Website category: university
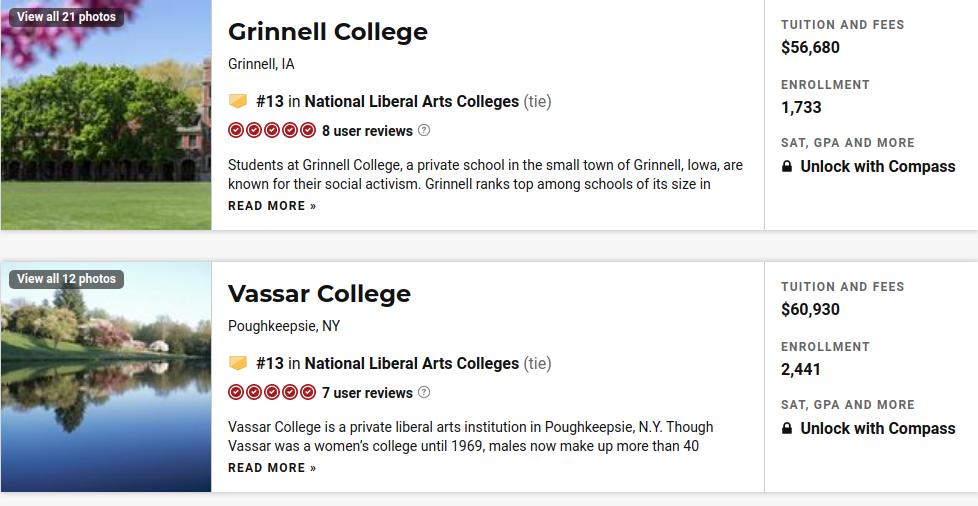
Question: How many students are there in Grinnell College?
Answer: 1,733

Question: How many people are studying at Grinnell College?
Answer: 1,733

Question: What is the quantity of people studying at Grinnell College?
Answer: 1,733

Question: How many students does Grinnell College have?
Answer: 1,733

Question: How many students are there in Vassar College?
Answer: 2,441

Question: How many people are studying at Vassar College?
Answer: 2,441

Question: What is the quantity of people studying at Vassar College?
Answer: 2,441

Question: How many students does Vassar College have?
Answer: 2,441

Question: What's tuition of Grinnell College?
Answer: $56,680

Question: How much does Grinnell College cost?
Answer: $56,680

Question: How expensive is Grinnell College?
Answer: $56,680

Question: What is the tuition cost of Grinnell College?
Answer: $56,680

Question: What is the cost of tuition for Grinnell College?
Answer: $56,680

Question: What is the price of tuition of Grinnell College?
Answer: $56,680

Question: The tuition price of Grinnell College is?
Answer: $56,680

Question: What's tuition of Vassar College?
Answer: $60,930

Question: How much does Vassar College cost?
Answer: $60,930

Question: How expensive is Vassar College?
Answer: $60,930

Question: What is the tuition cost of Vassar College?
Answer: $60,930

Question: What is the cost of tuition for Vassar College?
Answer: $60,930

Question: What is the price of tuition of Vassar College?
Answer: $60,930

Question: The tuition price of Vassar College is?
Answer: $60,930

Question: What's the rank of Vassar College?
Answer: #13

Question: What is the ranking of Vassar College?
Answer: #13

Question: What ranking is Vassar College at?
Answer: #13

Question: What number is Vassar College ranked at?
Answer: #13

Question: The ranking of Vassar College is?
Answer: #13

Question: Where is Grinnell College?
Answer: Grinnell, IA

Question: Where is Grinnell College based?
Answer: Grinnell, IA

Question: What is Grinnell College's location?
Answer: Grinnell, IA

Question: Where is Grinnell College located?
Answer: Grinnell, IA

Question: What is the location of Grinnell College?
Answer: Grinnell, IA

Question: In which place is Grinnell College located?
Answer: Grinnell, IA

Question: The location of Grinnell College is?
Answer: Grinnell, IA

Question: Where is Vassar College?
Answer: Poughkeepsie, NY

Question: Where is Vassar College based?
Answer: Poughkeepsie, NY

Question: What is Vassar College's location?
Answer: Poughkeepsie, NY

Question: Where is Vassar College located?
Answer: Poughkeepsie, NY

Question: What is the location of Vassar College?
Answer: Poughkeepsie, NY

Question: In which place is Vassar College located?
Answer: Poughkeepsie, NY

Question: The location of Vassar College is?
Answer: Poughkeepsie, NY

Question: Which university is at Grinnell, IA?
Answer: Grinnell College

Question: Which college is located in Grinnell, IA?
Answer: Grinnell College

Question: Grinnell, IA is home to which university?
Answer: Grinnell College

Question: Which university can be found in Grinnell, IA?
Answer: Grinnell College

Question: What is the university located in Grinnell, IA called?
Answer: Grinnell College

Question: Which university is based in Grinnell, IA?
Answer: Grinnell College

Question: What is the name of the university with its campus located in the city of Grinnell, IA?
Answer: Grinnell College

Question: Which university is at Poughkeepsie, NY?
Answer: Vassar College

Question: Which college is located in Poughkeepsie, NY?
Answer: Vassar College

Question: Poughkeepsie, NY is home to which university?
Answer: Vassar College

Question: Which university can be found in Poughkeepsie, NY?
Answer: Vassar College

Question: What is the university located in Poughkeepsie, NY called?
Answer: Vassar College

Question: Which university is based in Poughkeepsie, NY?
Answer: Vassar College

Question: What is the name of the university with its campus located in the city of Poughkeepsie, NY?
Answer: Vassar College